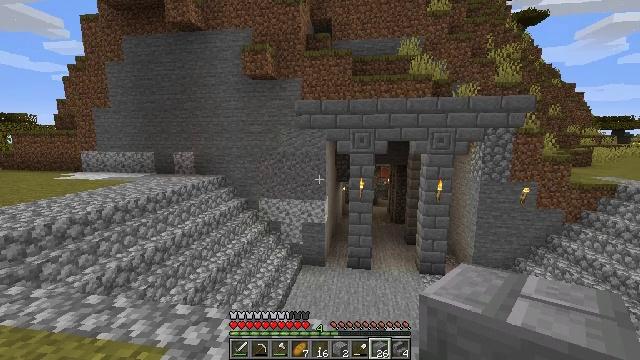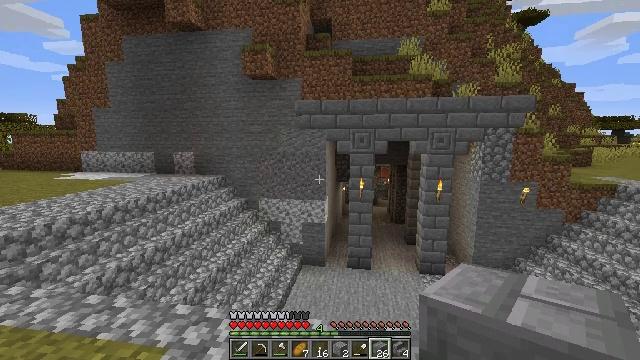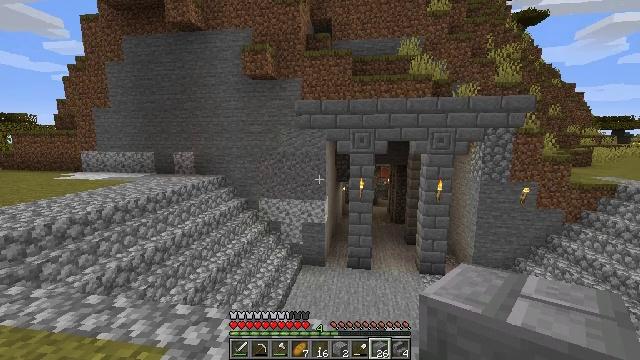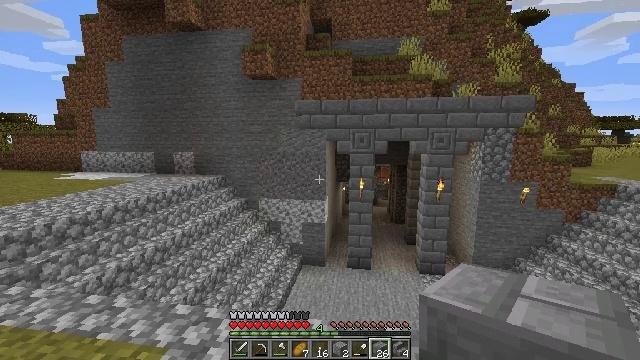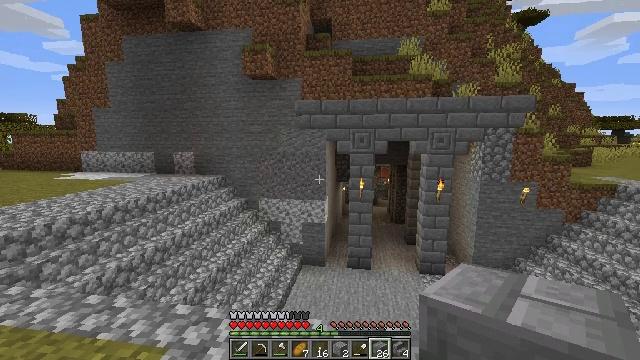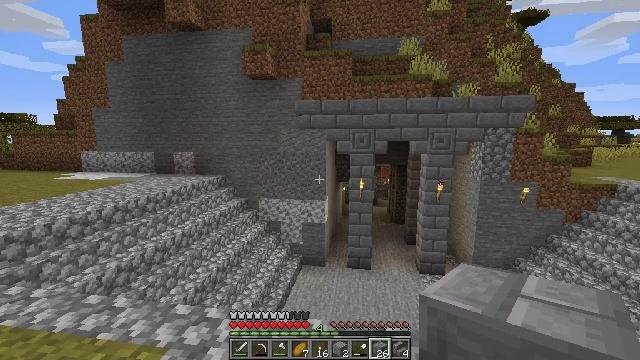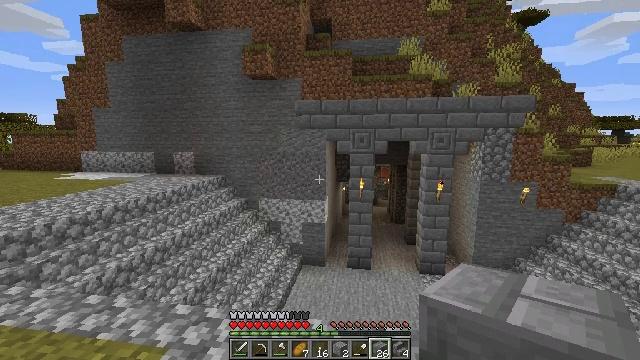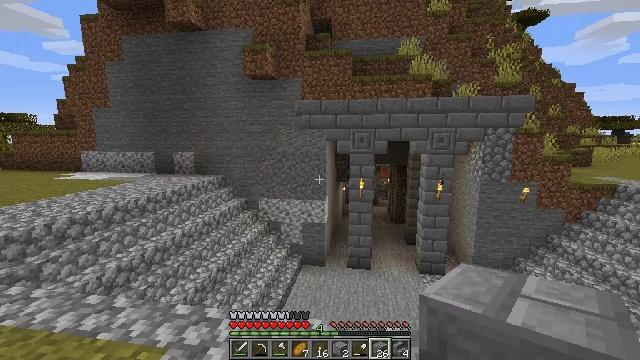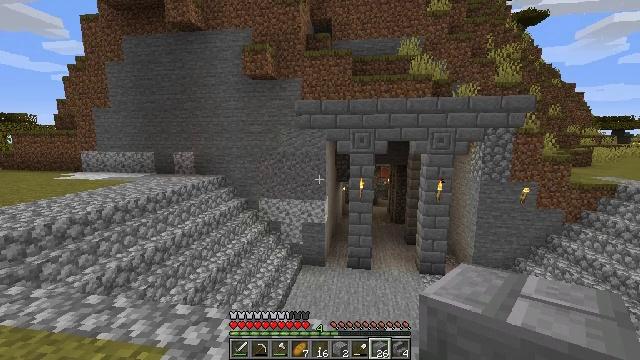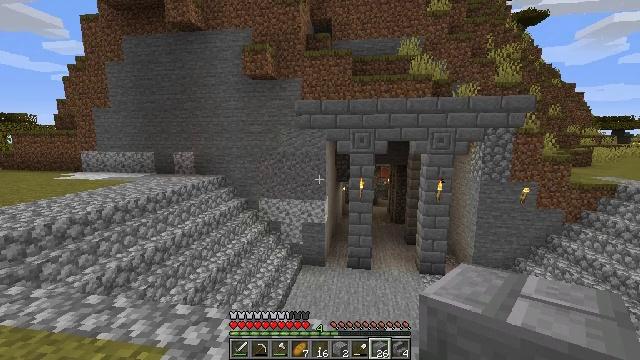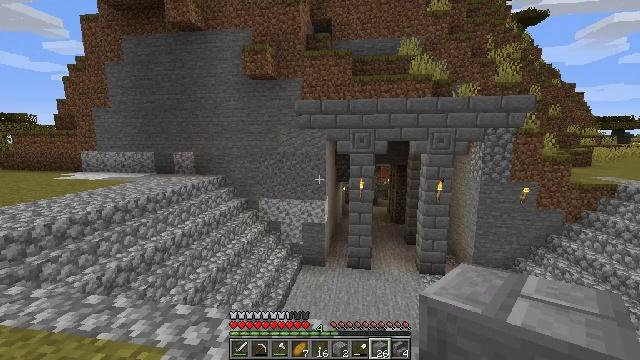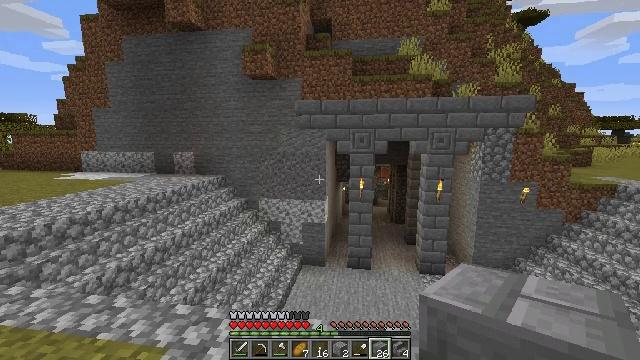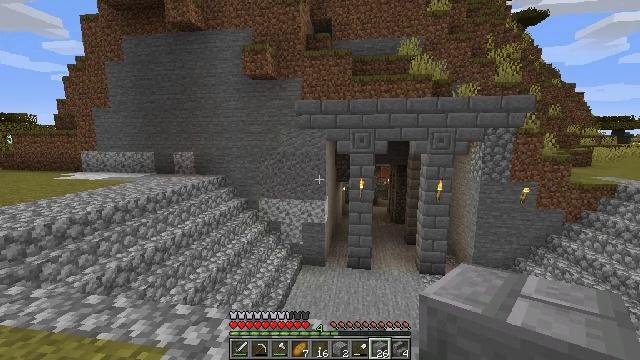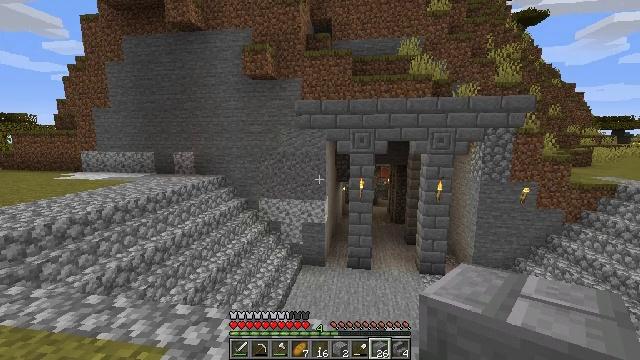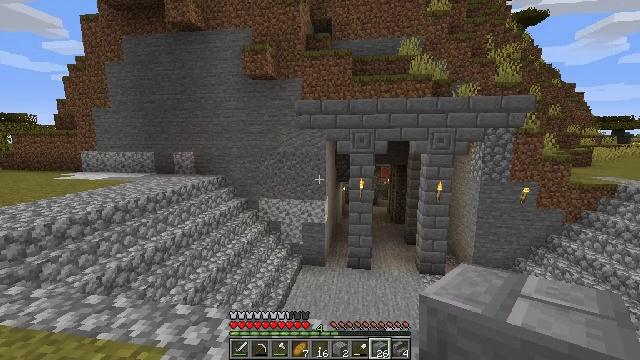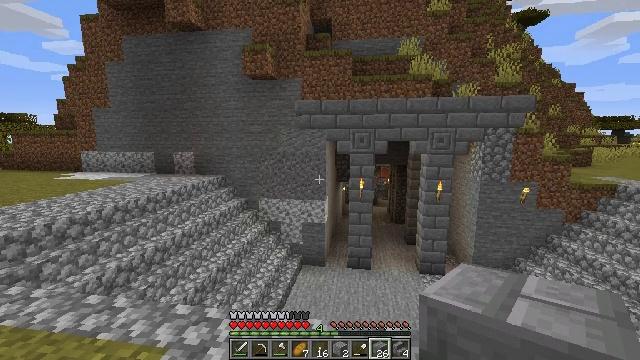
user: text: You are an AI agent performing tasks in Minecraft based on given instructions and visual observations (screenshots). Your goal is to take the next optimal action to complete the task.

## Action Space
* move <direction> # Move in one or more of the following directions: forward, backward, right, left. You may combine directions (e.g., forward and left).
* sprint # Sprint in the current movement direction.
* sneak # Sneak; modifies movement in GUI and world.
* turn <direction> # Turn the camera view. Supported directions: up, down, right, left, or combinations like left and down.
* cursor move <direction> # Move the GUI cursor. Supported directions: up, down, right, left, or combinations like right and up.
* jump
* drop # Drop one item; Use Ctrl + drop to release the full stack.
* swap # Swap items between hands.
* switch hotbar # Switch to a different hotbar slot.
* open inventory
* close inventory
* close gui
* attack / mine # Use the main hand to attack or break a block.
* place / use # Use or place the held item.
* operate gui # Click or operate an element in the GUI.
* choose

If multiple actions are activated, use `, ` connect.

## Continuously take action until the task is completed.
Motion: motion action
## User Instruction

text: Open a crafting table to make polished granite.
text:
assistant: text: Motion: no_op
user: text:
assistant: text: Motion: no_op
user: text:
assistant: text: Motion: no_op
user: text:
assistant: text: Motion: no_op
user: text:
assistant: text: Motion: no_op
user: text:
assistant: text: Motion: no_op
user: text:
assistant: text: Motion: no_op
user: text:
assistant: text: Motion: no_op
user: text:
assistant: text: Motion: no_op
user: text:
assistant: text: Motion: no_op
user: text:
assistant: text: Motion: no_op
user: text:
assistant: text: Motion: no_op
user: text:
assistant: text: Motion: no_op
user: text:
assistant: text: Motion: no_op
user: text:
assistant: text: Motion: no_op
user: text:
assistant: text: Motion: no_op
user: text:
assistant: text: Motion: no_op
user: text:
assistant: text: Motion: no_op
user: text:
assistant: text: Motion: no_op
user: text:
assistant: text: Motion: no_op
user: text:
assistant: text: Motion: no_op
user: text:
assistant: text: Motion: no_op
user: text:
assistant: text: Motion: no_op
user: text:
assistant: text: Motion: no_op
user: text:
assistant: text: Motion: no_op
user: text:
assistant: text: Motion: no_op
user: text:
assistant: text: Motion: no_op
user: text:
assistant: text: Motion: no_op
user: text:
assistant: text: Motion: no_op
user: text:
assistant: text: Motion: no_op